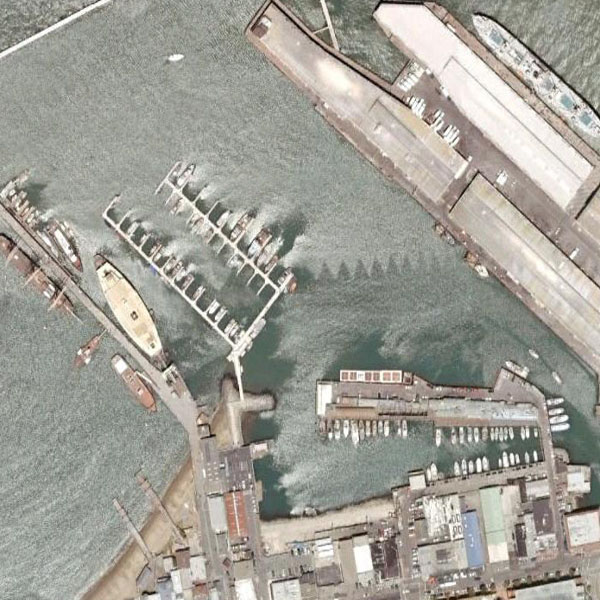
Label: Port